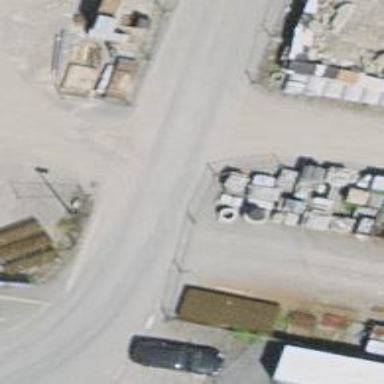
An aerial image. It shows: Residential road with asphalt surface and no sidewalks.